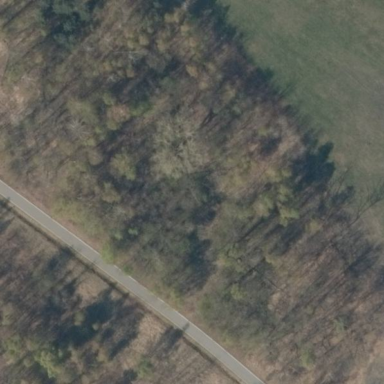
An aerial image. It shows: Mixed forest with variety of leaf types and cycles.